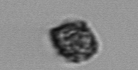
Label: Kryptoperidinium_triquetrum